Field crop: maize
Growth stage: 2
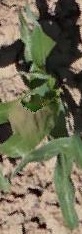
Species: maize